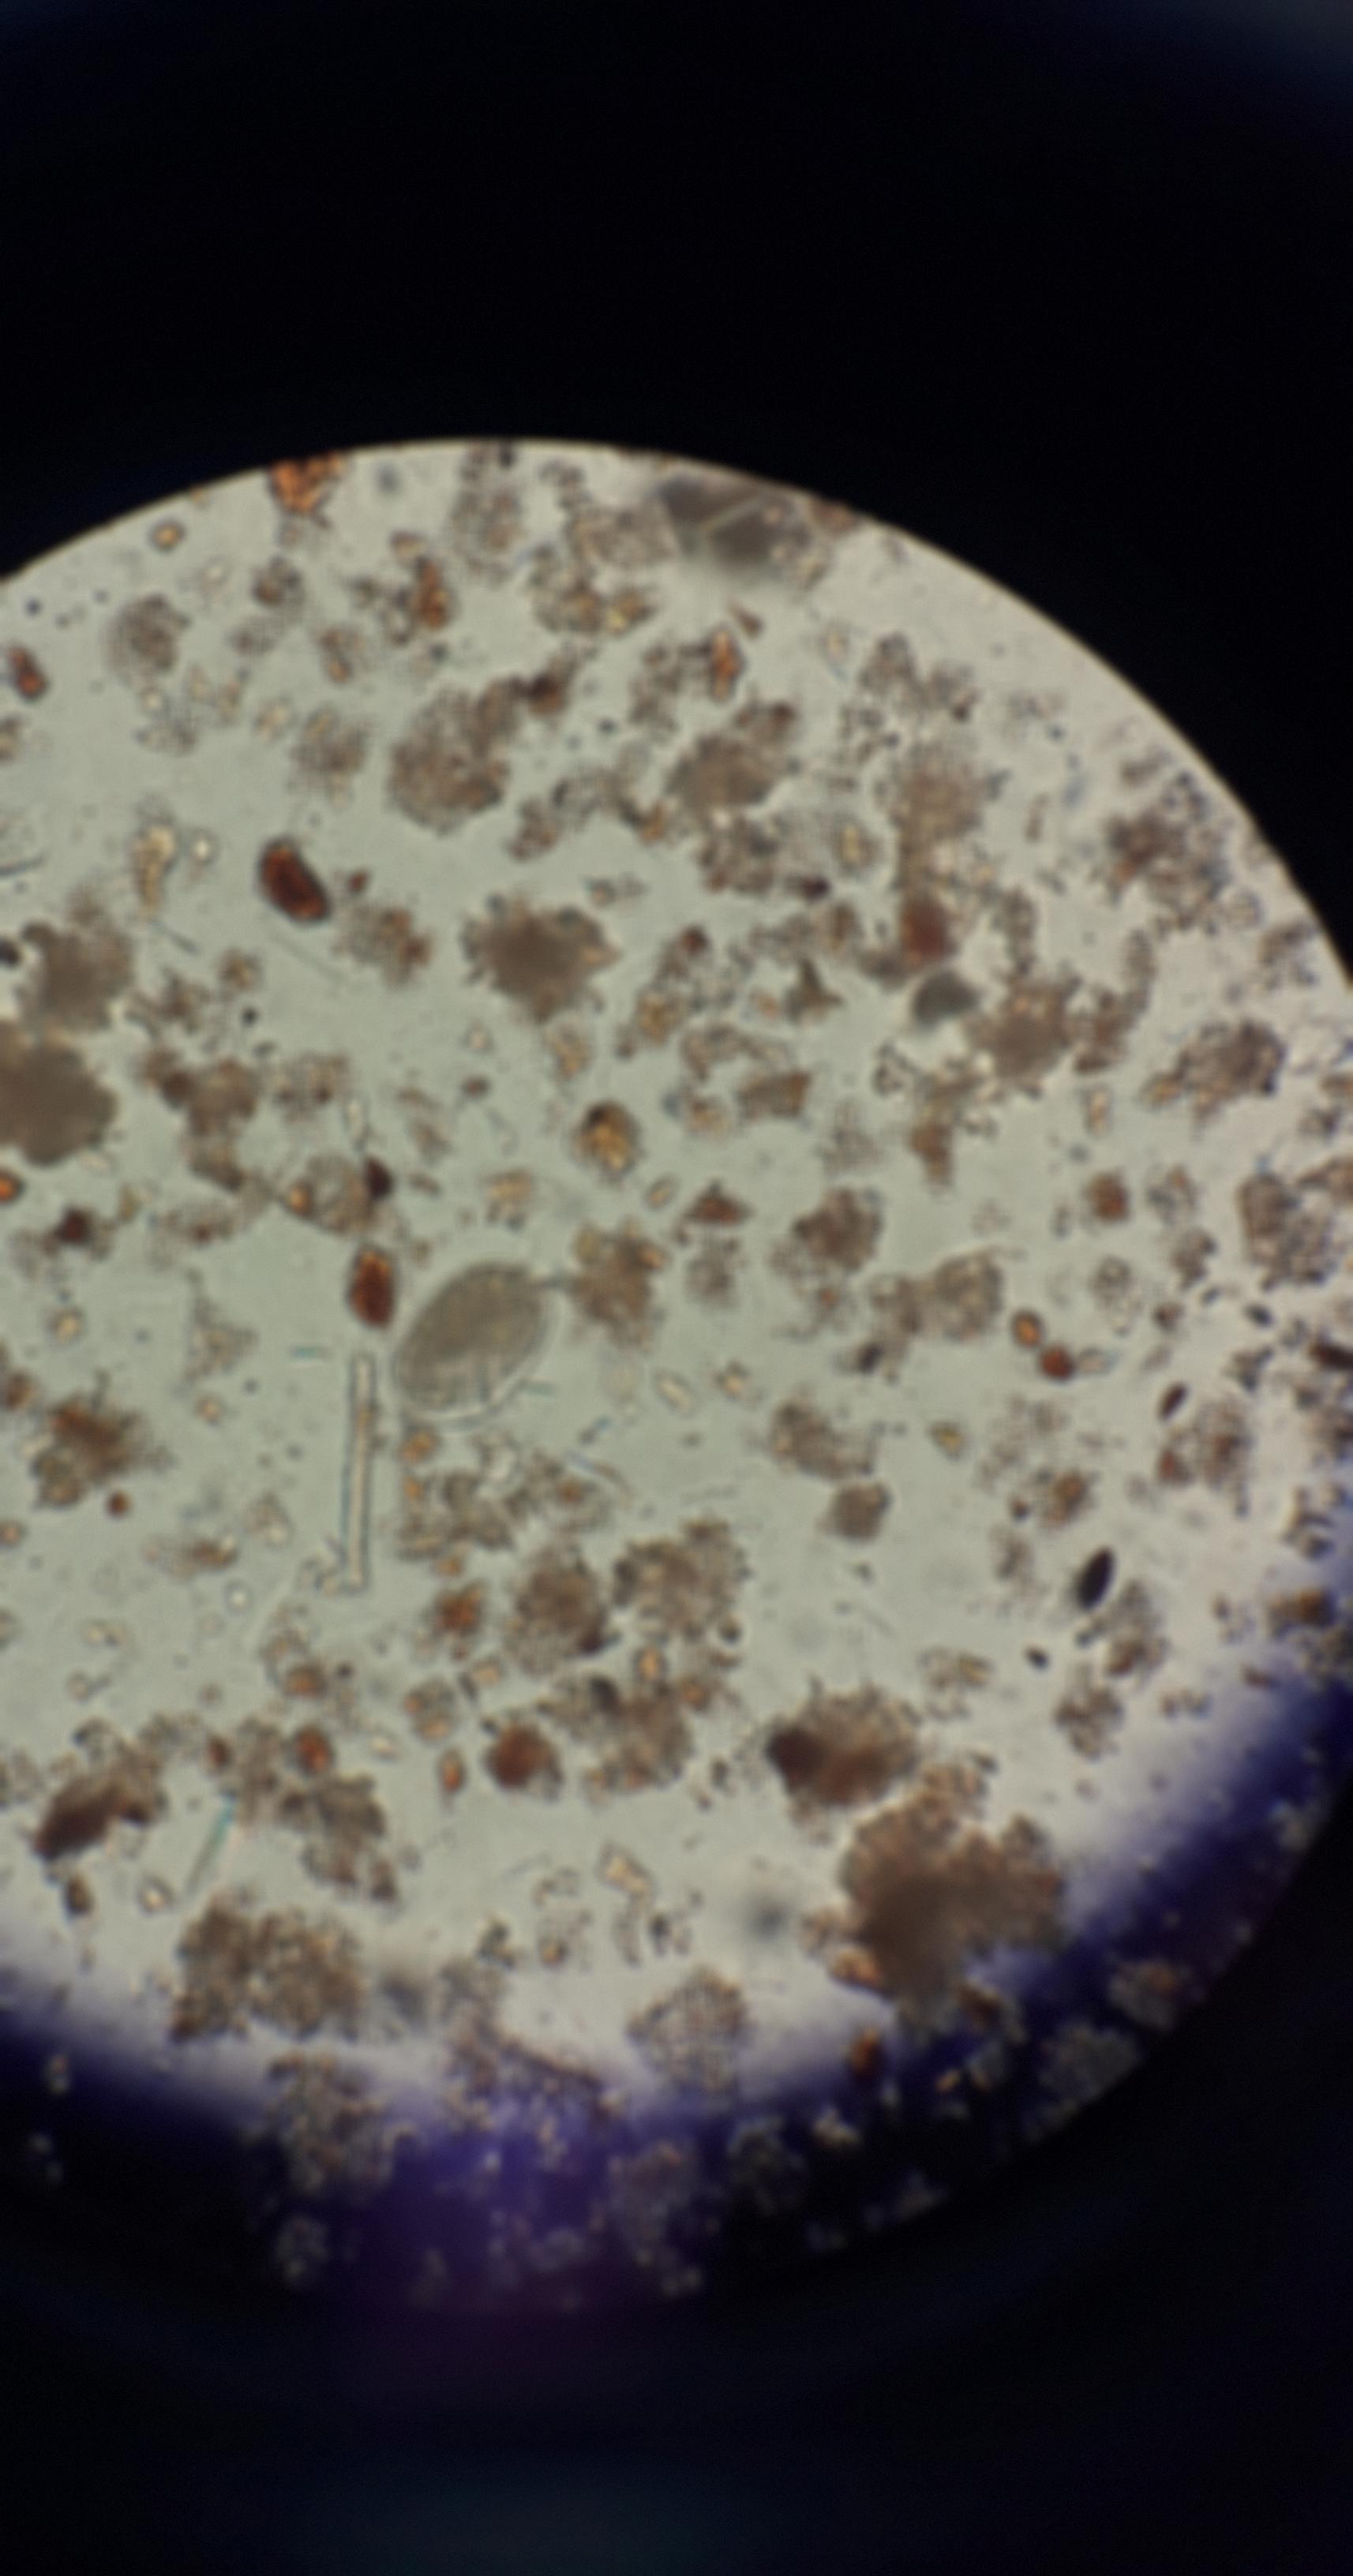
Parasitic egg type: Hookworm egg